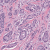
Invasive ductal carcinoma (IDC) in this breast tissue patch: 1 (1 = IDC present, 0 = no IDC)